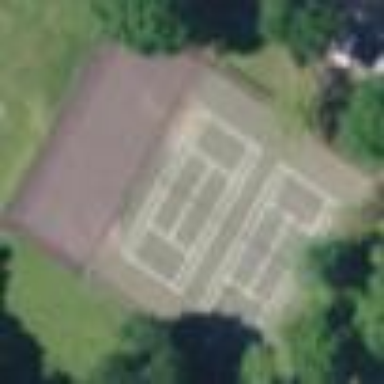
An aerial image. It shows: Recreation ground with tennis court.